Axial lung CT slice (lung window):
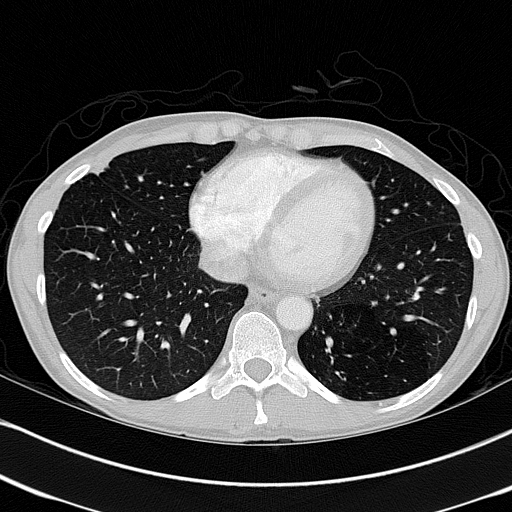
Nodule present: no